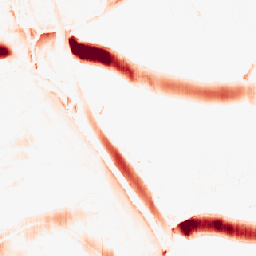
Category: morphological
Decomposition family: morphological_ellipse
Decomposition parameters: operation: opening
width: 30
height: 5
Upsampling method: area
Upsampling parameters: scale: 8
Upsampling scale: 8